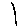
Label: line